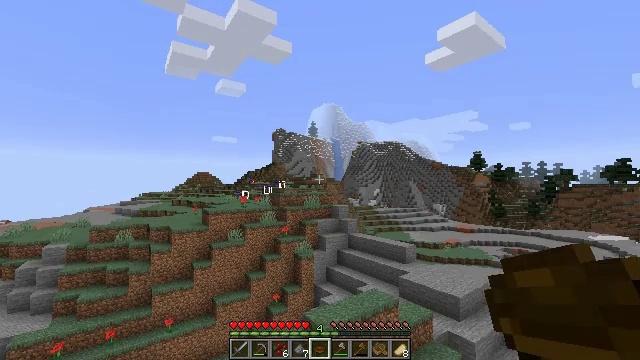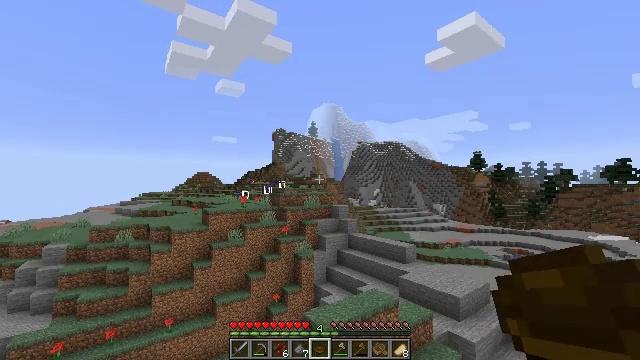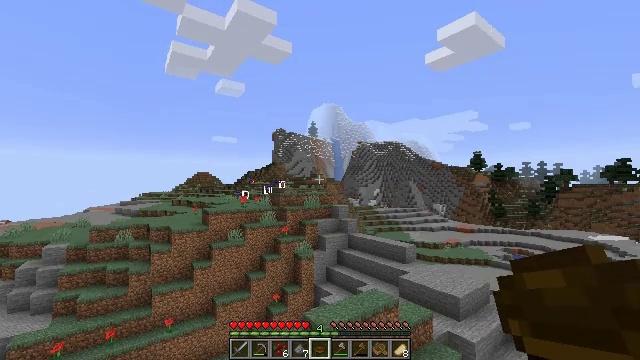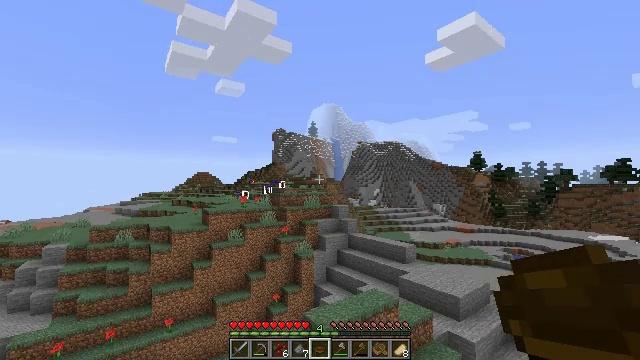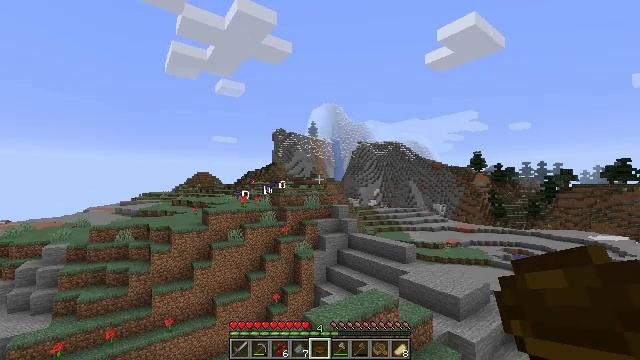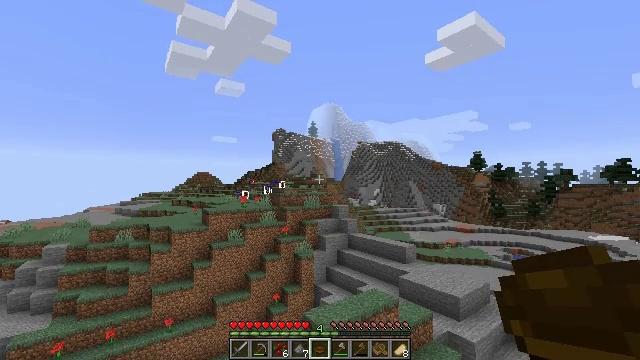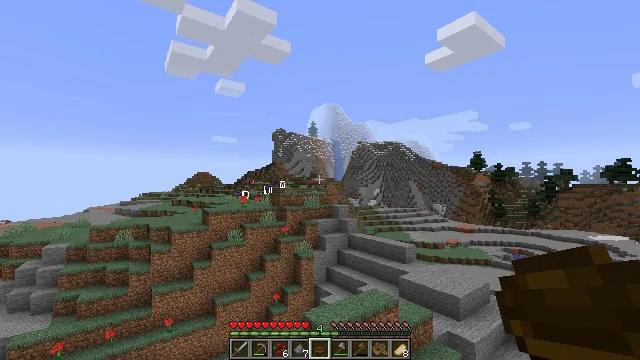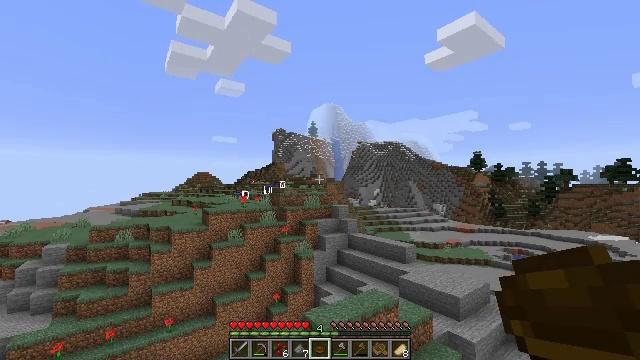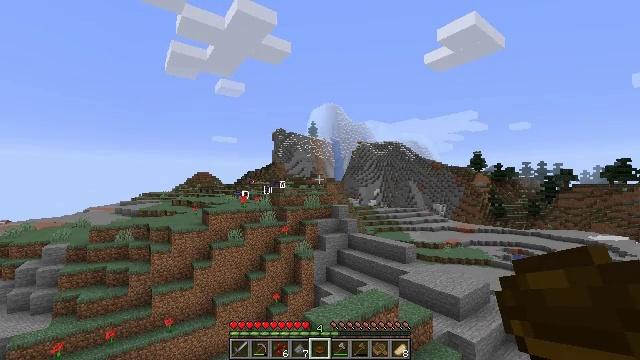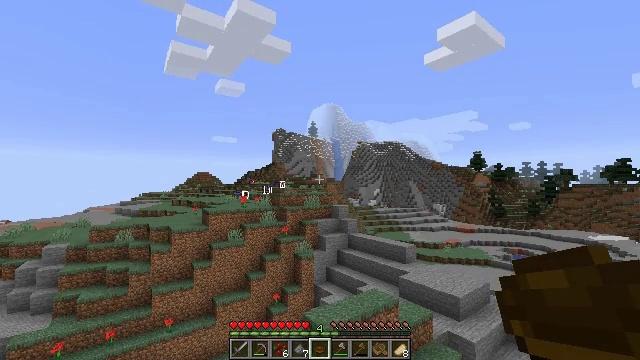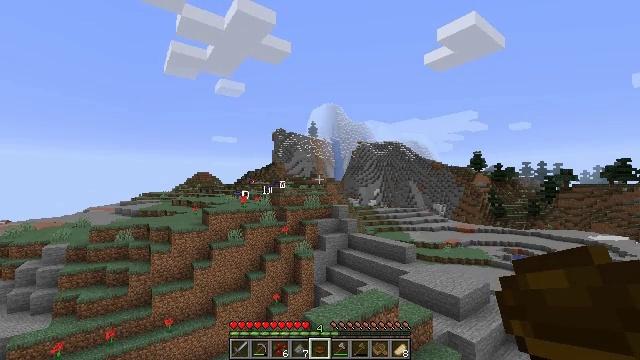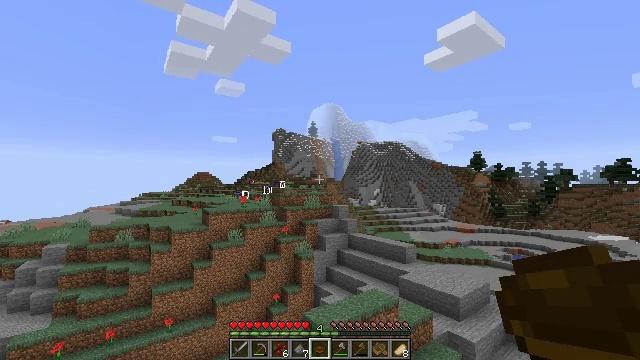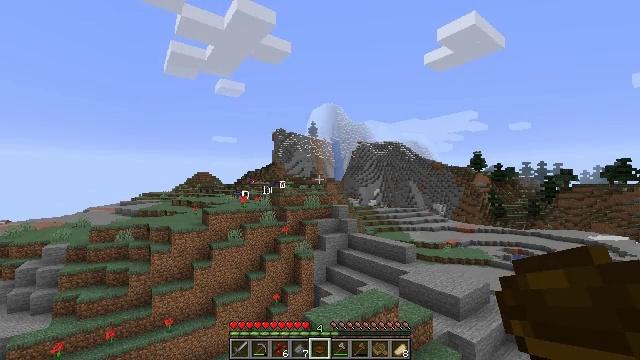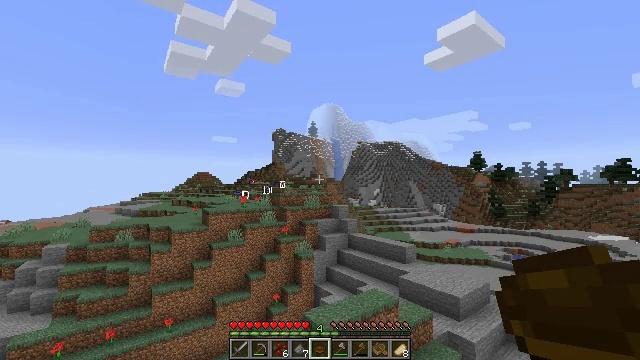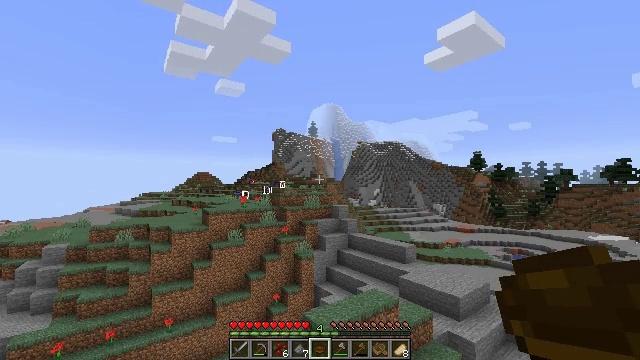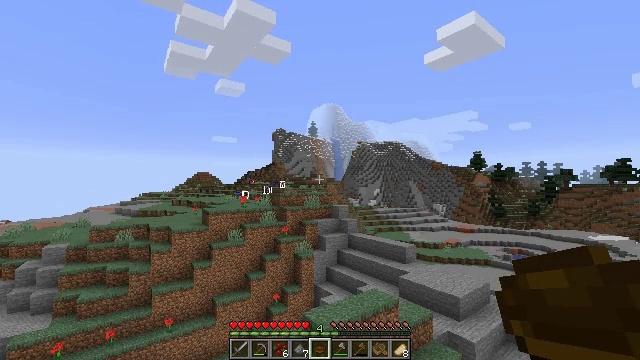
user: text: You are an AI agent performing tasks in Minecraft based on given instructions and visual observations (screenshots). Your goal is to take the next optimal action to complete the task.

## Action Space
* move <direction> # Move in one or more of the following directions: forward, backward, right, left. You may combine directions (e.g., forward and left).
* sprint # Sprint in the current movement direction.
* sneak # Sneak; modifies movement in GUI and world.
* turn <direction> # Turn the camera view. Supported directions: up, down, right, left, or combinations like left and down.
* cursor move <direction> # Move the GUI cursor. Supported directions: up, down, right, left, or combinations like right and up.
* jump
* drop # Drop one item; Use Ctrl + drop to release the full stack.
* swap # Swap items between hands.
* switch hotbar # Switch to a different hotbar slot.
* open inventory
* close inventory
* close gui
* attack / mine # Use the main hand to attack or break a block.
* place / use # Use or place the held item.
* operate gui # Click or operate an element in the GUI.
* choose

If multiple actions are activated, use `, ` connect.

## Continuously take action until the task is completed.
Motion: motion action
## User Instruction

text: Remove a bowl from the inventory.
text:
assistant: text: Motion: no_op
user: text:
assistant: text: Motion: no_op
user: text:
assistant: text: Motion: no_op
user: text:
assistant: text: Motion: no_op
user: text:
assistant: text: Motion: no_op
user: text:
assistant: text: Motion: no_op
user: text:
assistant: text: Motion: no_op
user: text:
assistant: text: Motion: no_op
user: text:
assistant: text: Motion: no_op
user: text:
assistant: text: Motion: no_op
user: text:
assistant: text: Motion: no_op
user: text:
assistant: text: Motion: no_op
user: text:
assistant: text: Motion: no_op
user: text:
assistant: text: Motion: no_op
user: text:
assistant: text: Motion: no_op
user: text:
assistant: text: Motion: no_op
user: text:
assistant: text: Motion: no_op
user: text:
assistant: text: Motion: no_op
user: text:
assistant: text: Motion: no_op
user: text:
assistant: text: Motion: no_op
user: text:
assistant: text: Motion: no_op
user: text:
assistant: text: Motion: no_op
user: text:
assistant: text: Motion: no_op
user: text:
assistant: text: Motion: no_op
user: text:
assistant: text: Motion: no_op
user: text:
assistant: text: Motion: no_op
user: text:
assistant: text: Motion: no_op
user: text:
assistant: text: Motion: no_op
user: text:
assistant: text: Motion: no_op
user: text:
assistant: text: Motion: no_op